Question: Using storyboard ,I created a project.
Inside 'viewDidLoad',I did :
'''
NSLog(@"%@",self.view.description);
'''
I got :
'''
<UIView: 0x8789cb0; frame = (0 20; 320 460); autoresize = RM+BM; layer = <CALayer: 0x8789d50>>
'''
But inside another XXControllerDelegate Method , I got :
'''
<UIView: 0x8789cb0; frame = (0 0; 320 416); autoresize = RM+BM; layer = <CALayer: 0x8789d50>>
'''
I found the fact if I didn't choose 'Resize View From NIB'
I always got :
'frame = (0 0; 320 416)'
But I couldn't find anywhere resize the view from NIB.Who moved my view ?
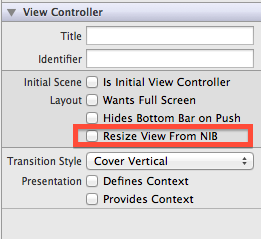
Answer: Your view has 'RM+BM' these anchors will be able to move the view y and x position in regarding to the parent view, when 'viewDidLoad' is called the 'superview' gets its size from the 'xib' file, when 'viewWillAppear' is getting called, the view will resize to the 'superview'
If you want your view to not resize you should remove the 'RM+BM', check the screen shot
Remove the red horizontal and vertical lines in the right middle part of the image bellow